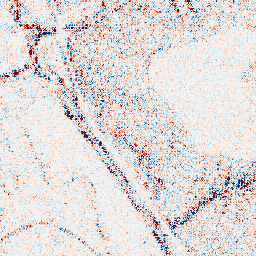
Category: wavelet
Decomposition family: wavelet_dwt
Decomposition parameters: wavelet: sym4
level: 1
Upsampling method: quartic
Upsampling parameters: scale: 8
Upsampling scale: 8